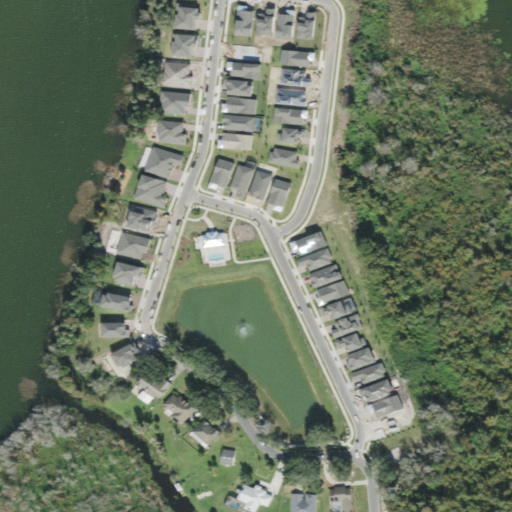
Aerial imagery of island in Florida named Hull Island containing woody wetlands, medium intensity development, open water, open development, low intensity development, pasture, herbaceous wetlands, high intensity development, and evergreen forest